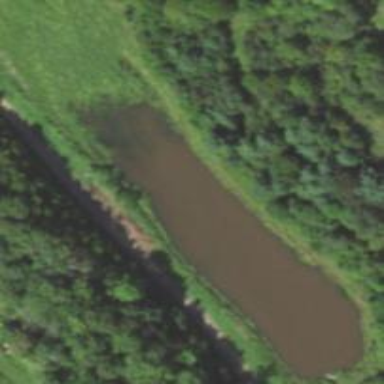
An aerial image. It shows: Peaceful pond surrounded by nature.